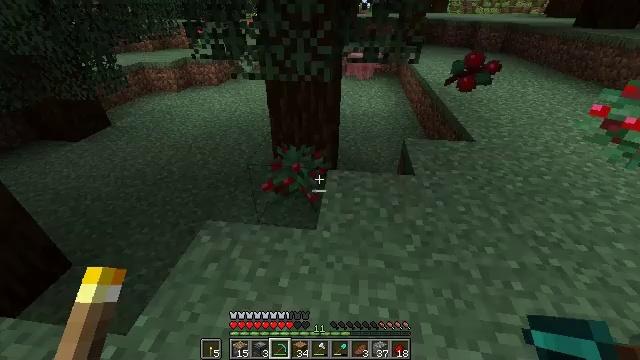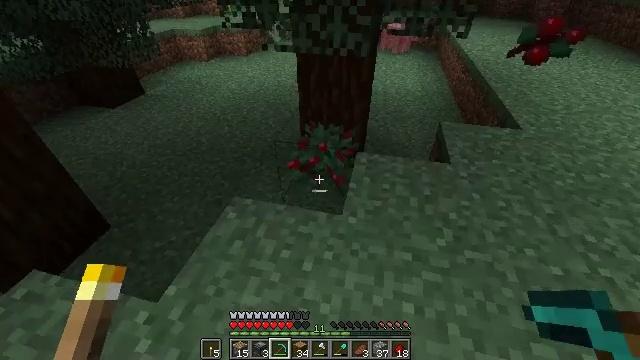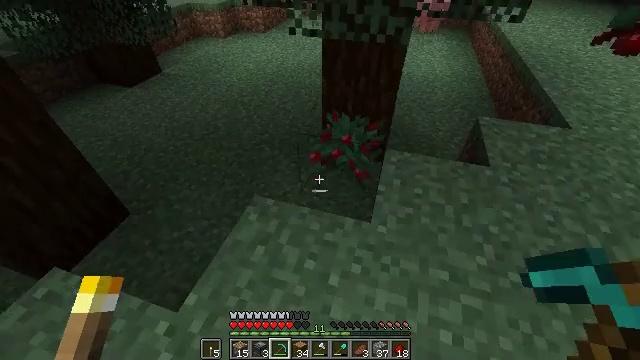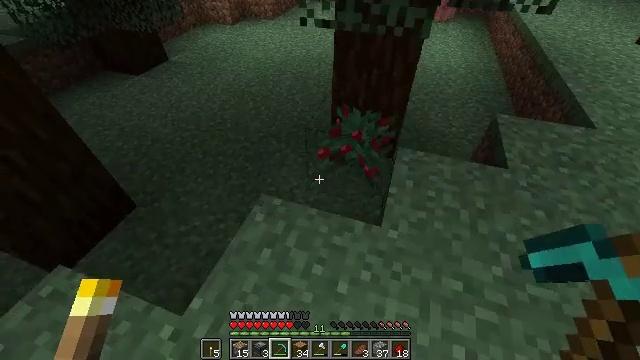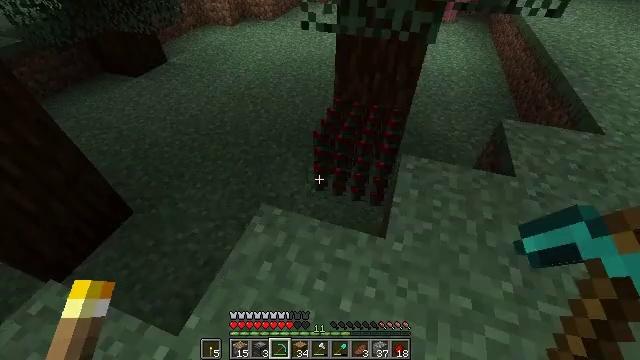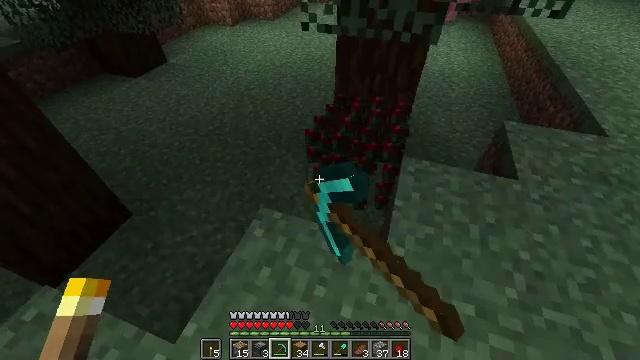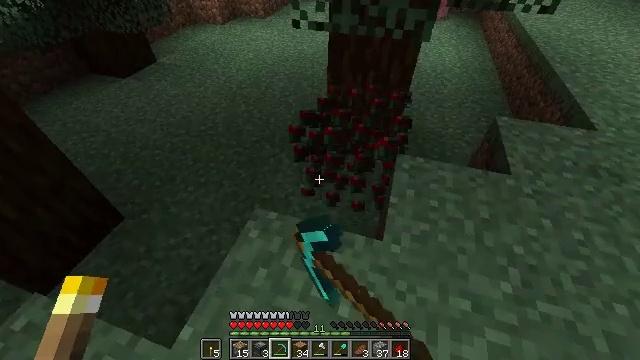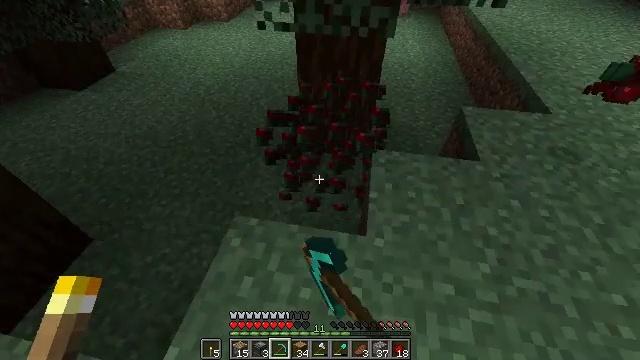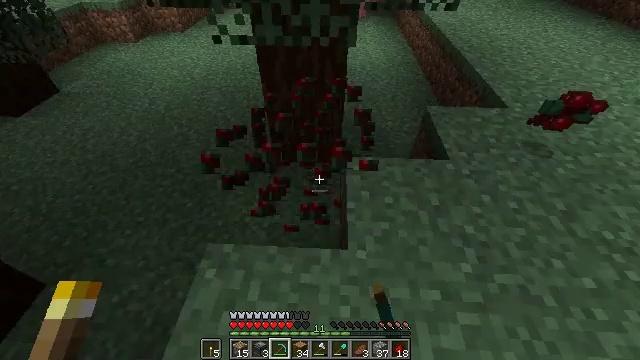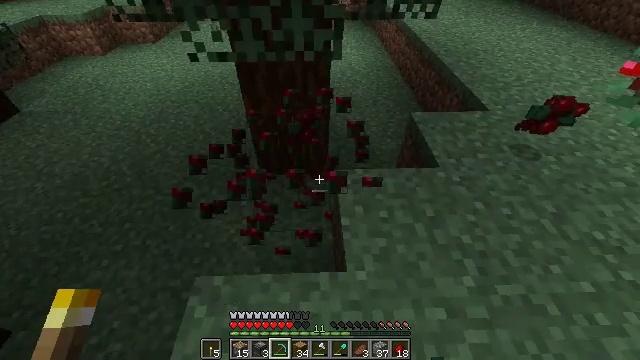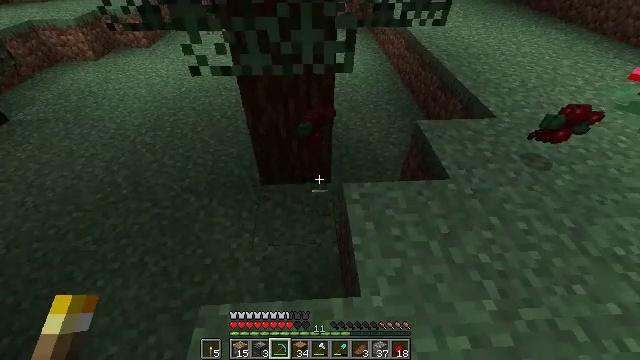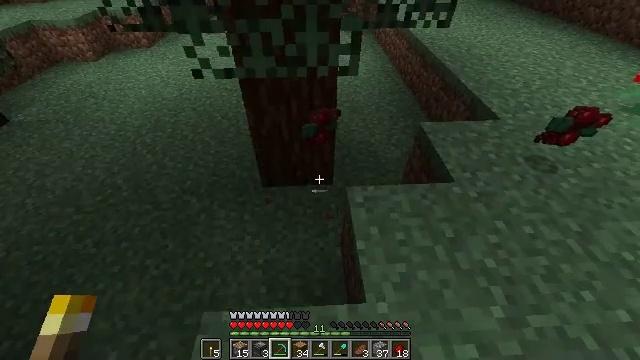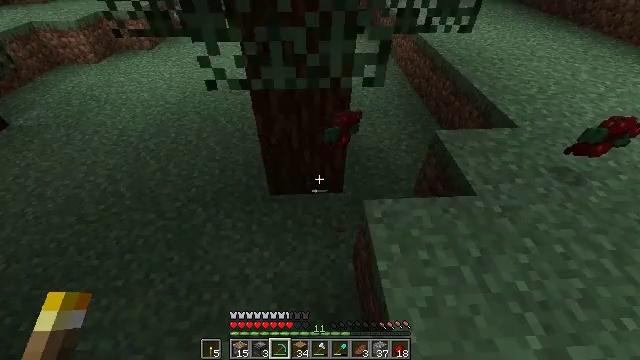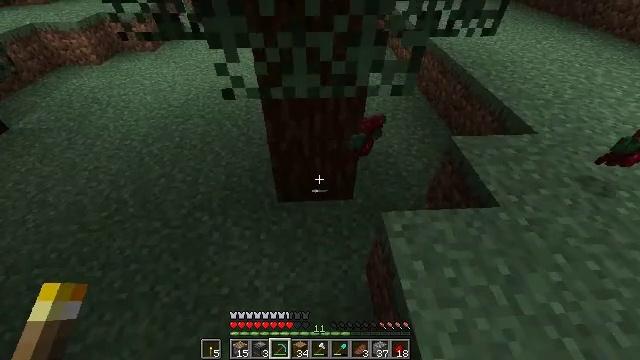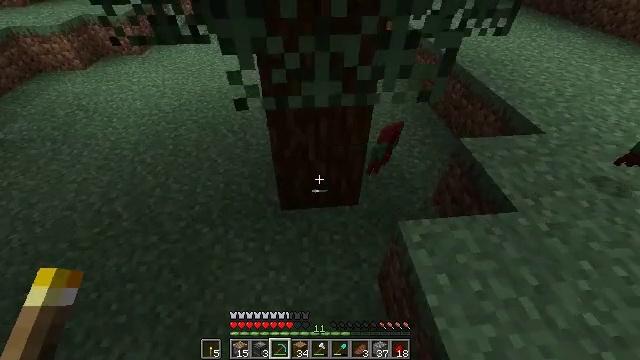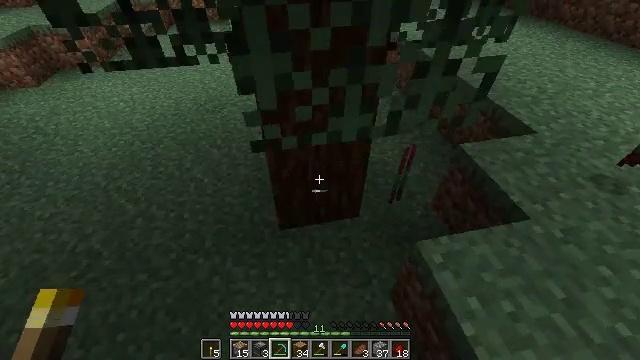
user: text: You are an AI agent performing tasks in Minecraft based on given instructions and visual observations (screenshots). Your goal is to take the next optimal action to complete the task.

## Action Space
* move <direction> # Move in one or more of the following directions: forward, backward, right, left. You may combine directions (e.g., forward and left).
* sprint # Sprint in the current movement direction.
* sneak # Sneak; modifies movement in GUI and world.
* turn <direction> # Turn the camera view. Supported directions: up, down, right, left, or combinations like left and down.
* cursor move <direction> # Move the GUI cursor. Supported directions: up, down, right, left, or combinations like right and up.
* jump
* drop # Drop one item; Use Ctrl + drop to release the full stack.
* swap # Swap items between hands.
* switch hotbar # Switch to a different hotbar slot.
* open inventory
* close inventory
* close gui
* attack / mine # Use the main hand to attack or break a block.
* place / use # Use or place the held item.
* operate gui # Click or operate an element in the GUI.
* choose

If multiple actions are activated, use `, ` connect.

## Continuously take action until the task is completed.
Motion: motion action
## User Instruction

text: Harvest sweet berries by mining the bush.
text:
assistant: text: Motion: move forward and move left, turn left and down
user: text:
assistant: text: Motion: move forward, turn left and down
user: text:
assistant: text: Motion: turn left and down
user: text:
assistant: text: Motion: attack / mine
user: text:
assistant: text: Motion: attack / mine
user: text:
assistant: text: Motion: turn right, attack / mine
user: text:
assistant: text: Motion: turn right, attack / mine
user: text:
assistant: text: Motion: move forward, turn right
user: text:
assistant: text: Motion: move forward and move left, turn right
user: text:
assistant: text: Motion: move forward and move left, turn right
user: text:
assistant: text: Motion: move forward and move left
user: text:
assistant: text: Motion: move forward and move left
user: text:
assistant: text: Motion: move forward and move left
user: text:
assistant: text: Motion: move forward and move left, turn right
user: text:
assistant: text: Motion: move forward and move left, turn right
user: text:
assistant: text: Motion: move forward and move left, turn right
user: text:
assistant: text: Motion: move forward and move left, turn right and down
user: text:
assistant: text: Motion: move forward and move left, turn right
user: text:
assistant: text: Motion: move forward, turn right and up
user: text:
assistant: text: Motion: turn right and up
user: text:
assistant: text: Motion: turn right and up
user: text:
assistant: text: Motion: turn right and up
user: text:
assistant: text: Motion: turn right
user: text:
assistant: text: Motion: move forward, turn right
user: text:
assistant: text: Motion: move forward, turn right and up
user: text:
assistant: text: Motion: move forward, turn right and up
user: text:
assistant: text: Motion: move forward, turn right
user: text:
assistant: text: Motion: move forward
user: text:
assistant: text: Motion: move forward, jump
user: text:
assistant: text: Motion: move forward, turn left, jump